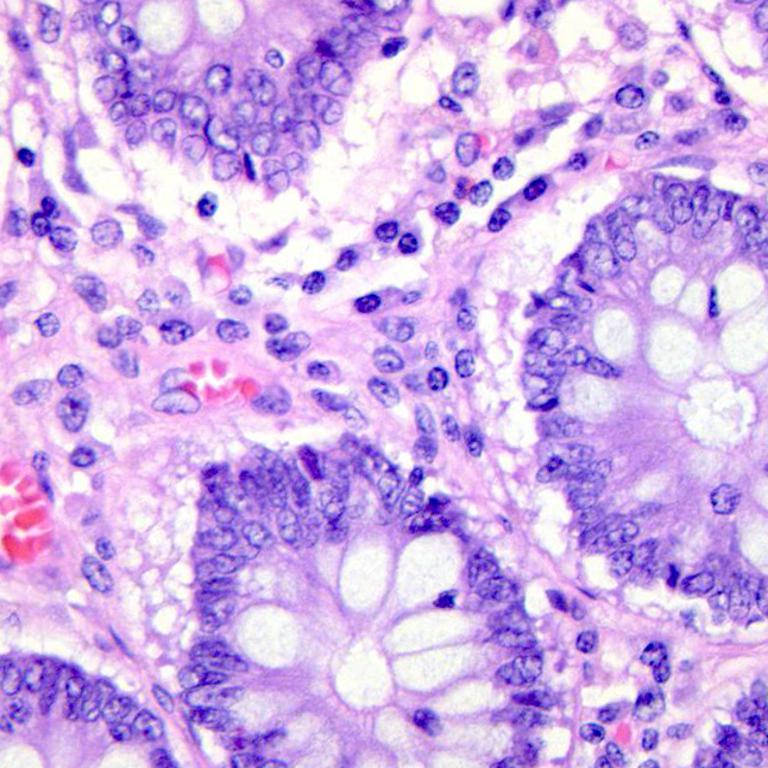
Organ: colon
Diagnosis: benign